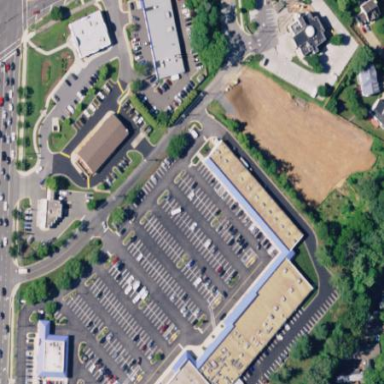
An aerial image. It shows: Parking area with surface.